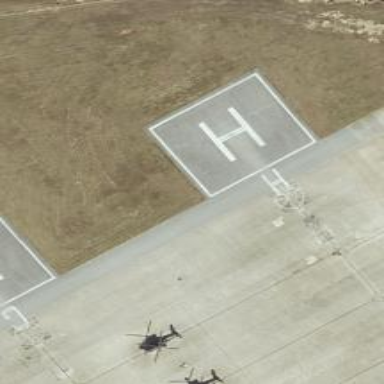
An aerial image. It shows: Image of helipad at airport.